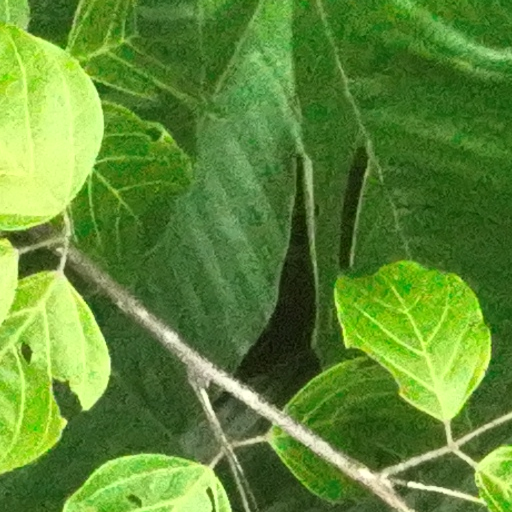
Species: Cecropia insignis
GBIF accepted scientific name: Cecropia insignis
Crown area (m\u00b2): 60.352